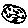
Label: moon